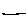
Label: line